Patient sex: F
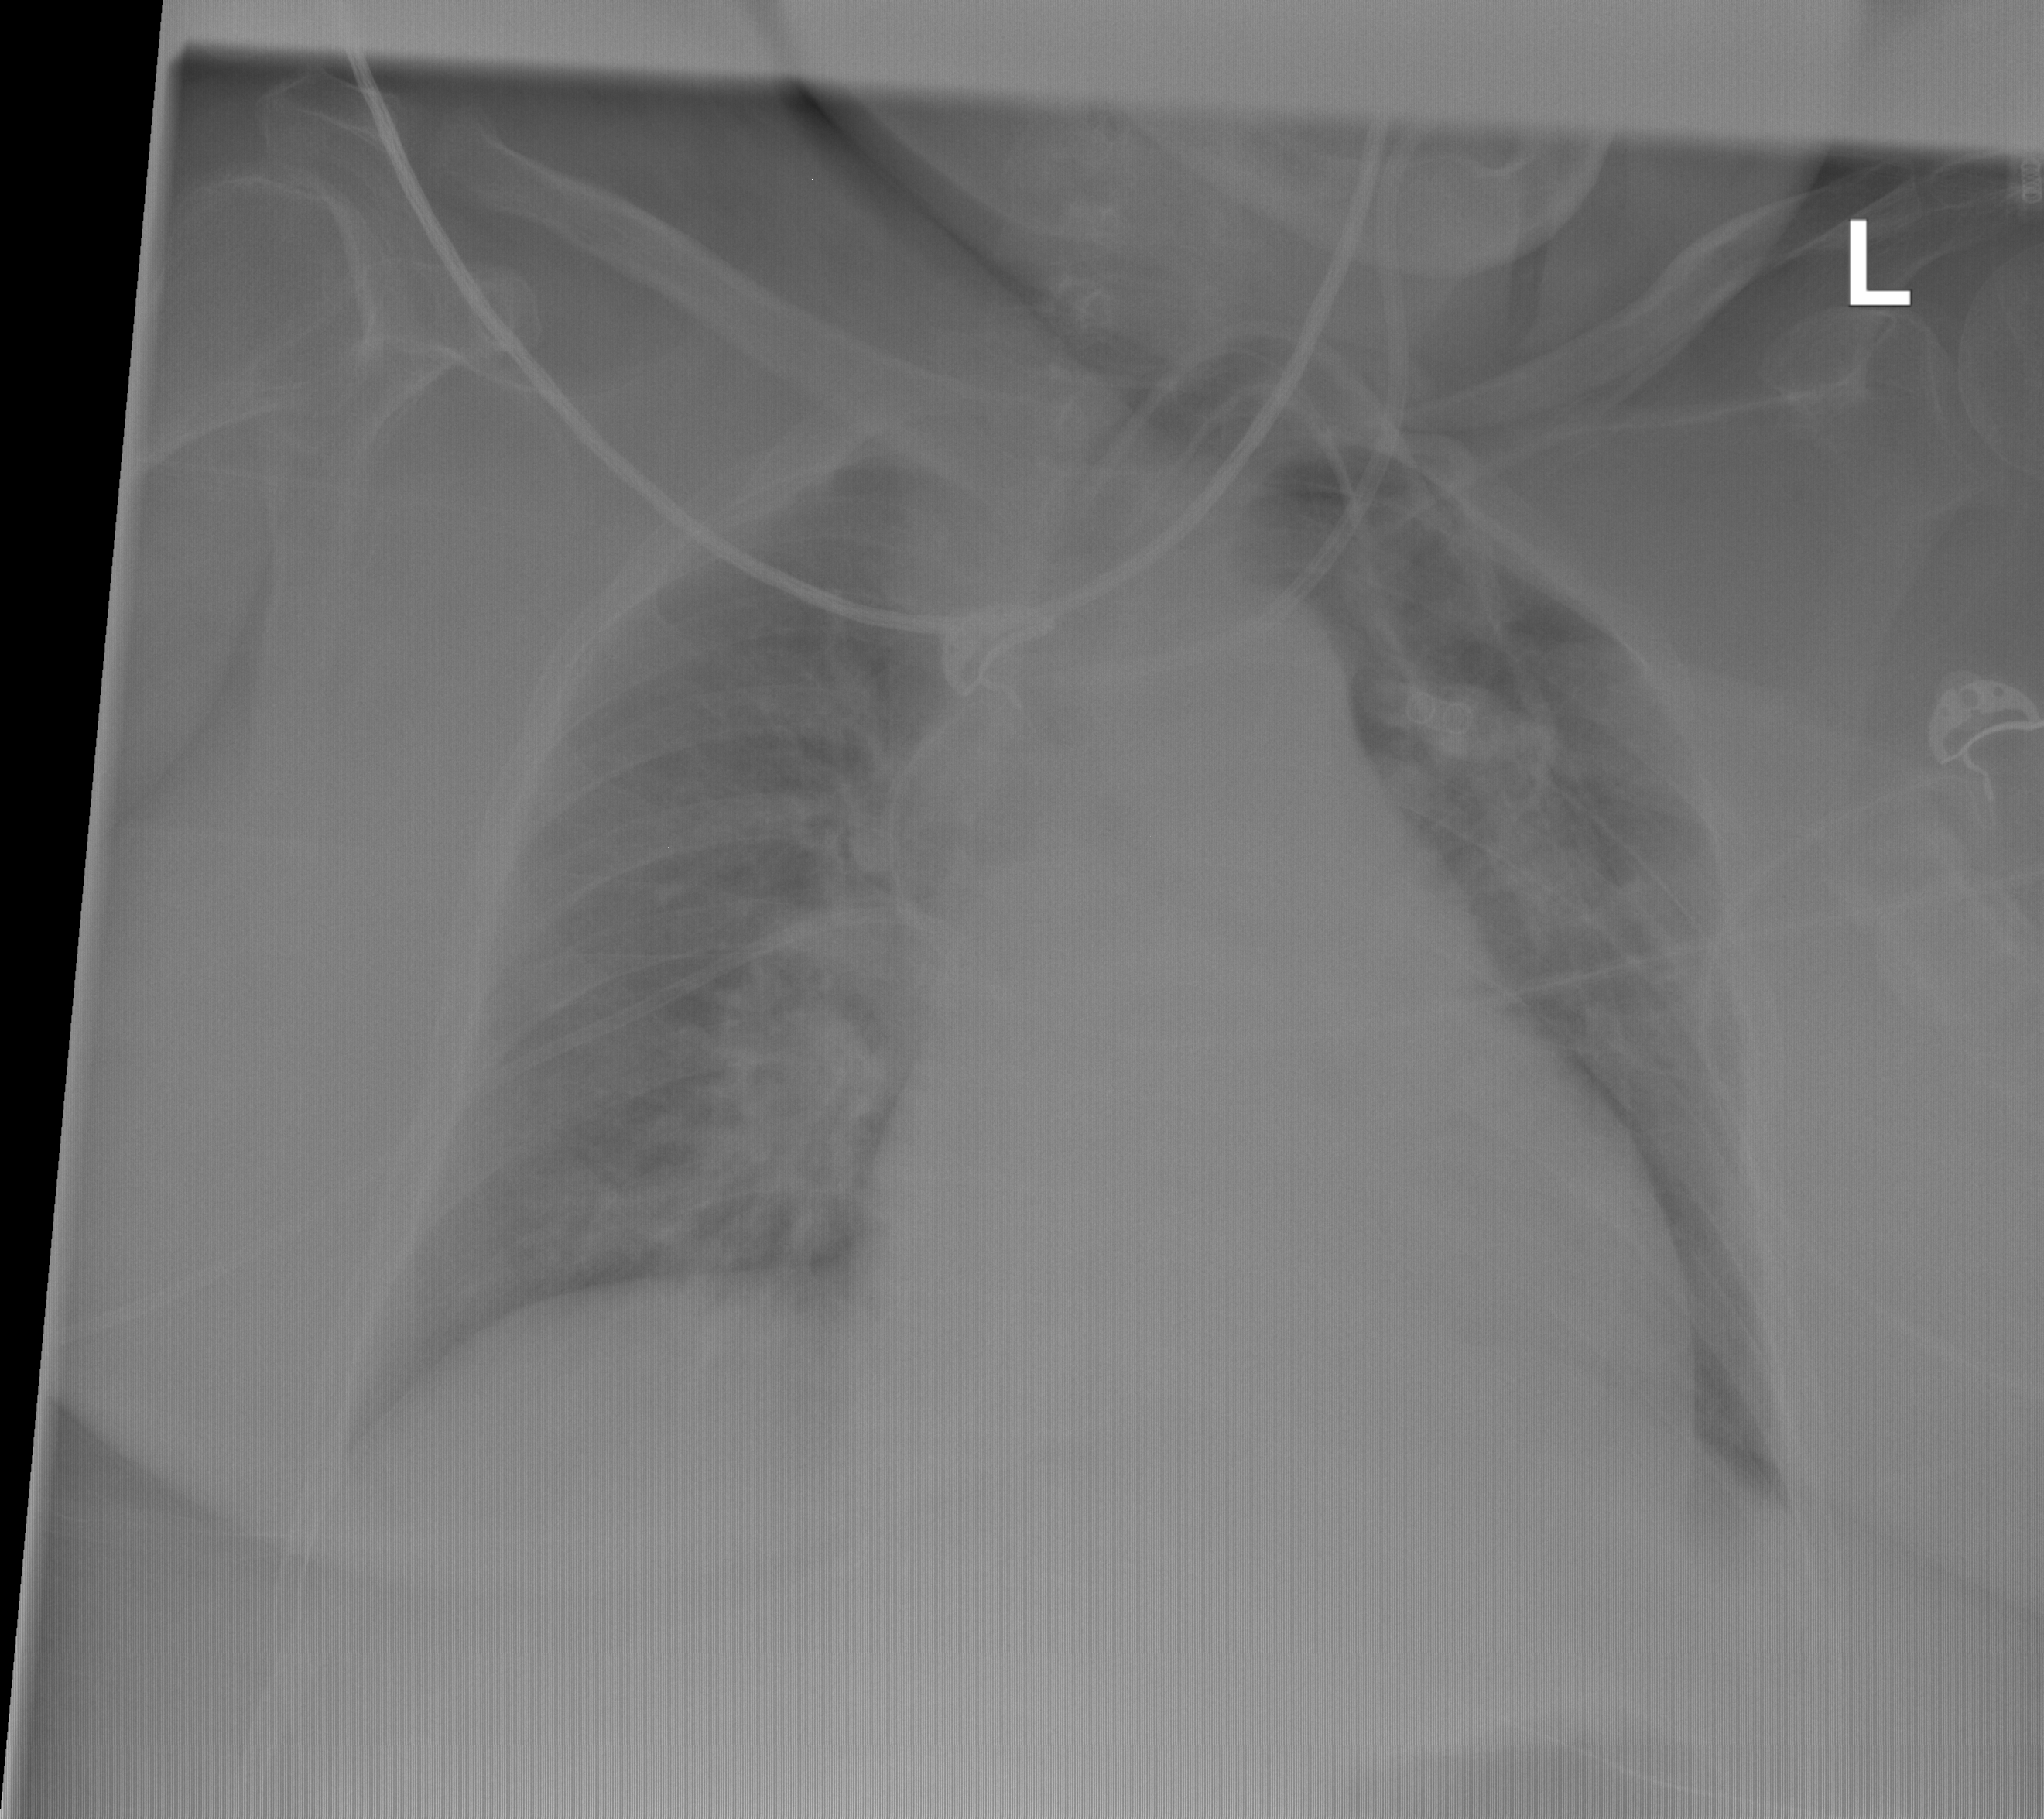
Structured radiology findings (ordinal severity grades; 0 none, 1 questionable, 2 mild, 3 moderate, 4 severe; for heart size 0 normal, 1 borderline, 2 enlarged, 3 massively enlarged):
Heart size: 2
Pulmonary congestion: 1
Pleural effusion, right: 1
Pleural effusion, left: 0
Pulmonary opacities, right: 2
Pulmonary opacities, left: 0
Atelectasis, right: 0
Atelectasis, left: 0